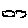
Label: cloud